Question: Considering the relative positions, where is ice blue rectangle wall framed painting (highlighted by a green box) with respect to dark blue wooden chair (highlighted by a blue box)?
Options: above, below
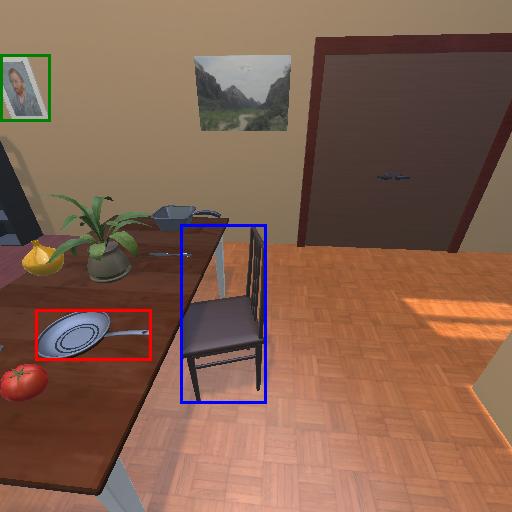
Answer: above